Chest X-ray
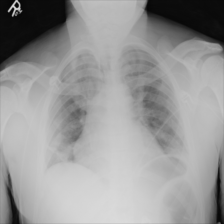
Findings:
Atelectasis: positive
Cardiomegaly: negative
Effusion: negative
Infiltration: positive
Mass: negative
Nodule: negative
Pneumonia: negative
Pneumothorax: negative
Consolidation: negative
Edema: negative
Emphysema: negative
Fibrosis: negative
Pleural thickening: negative
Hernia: negative